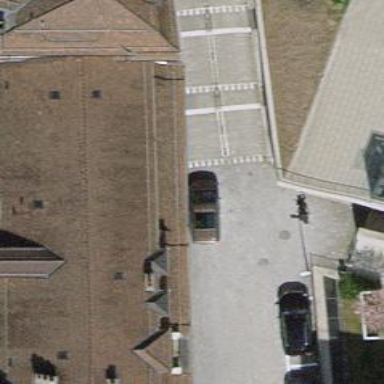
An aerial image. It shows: Steps on sett surface road.